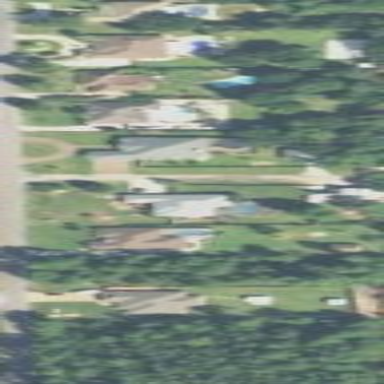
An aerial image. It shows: Single-family residential area.